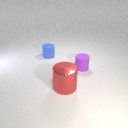
small blue rubber cylinder behind large red metal cylinder